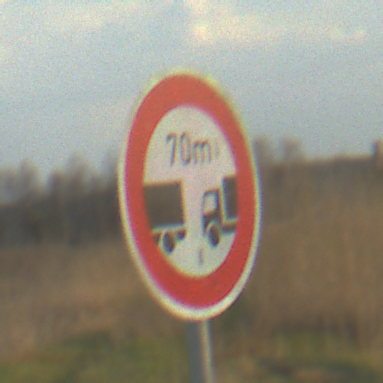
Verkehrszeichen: VerbotUnterschreitenMindestabstand
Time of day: SunriseSunset
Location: Outdoor (Nature)
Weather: PartlyCloudy
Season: NotSpecified
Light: Natural